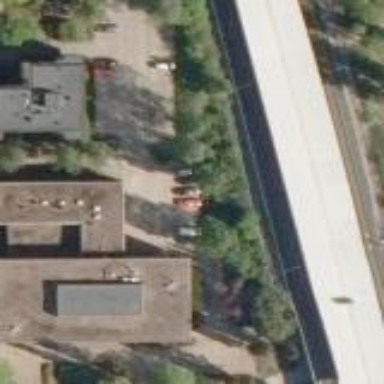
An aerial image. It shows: Commercial building.